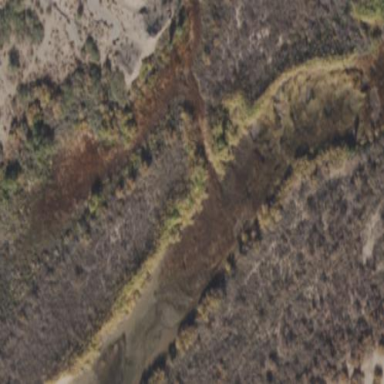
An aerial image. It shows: Marsh wetland.